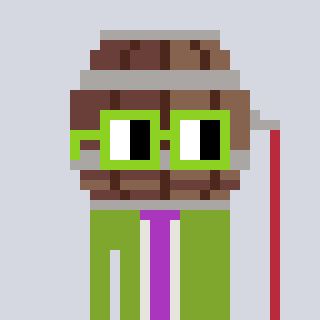
a pixel art character with square light green glasses, a wine barrel-shaped head and a slimegreen-colored body on a cool background